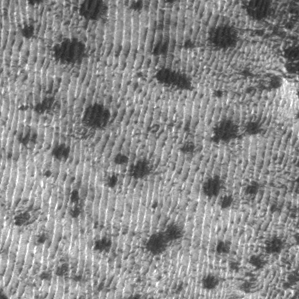
Label: frost